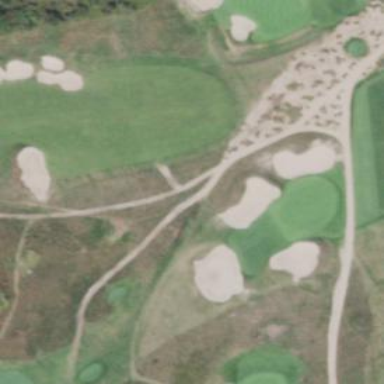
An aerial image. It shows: Rough area on grassy golf course.